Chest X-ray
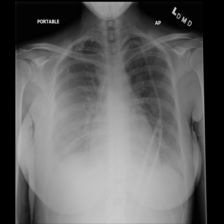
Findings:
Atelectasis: negative
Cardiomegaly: negative
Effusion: positive
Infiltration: negative
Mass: negative
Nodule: negative
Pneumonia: negative
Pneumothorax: negative
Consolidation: negative
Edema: negative
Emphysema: negative
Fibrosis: negative
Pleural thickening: negative
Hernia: negative